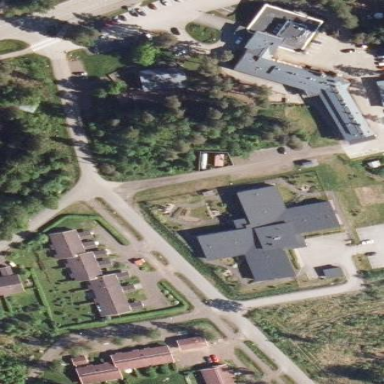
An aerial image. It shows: Hospital providing healthcare services.